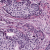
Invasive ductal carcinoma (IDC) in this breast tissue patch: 0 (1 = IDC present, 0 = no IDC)